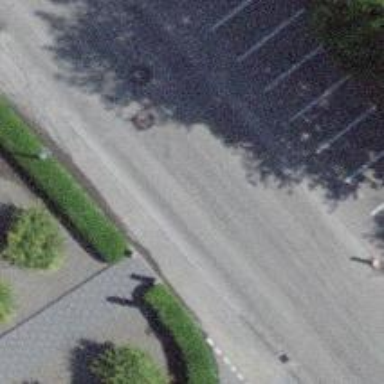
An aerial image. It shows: Kerb serving as barrier.